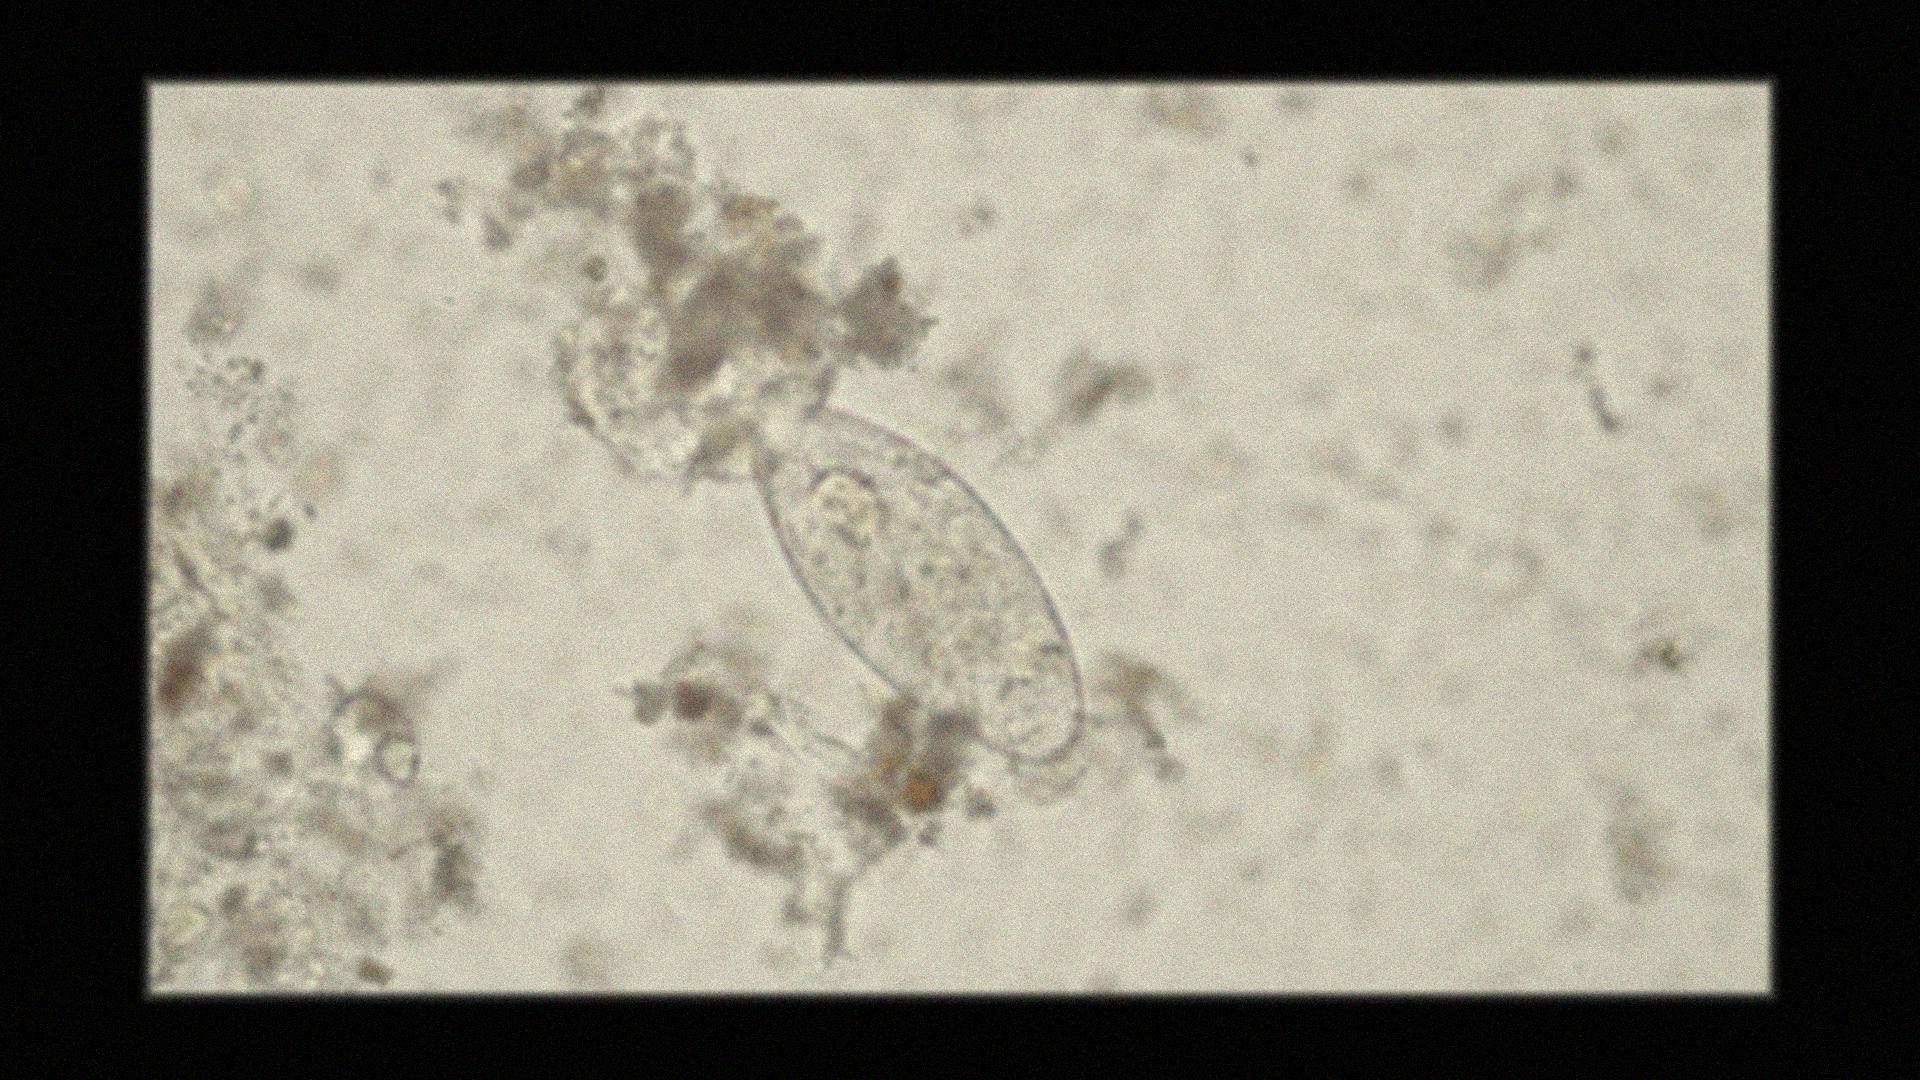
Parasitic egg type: Fasciolopsis buski